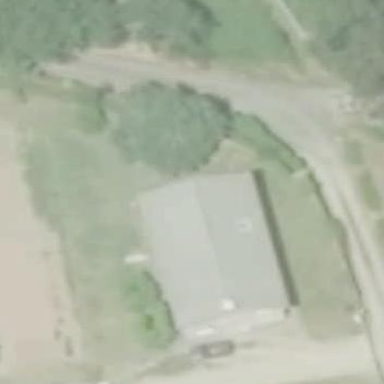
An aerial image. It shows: Simple and straightforward house.